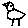
Label: bird